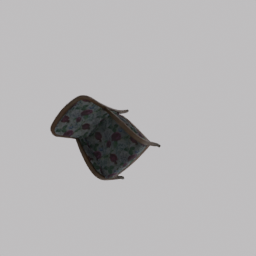
Label: furniture